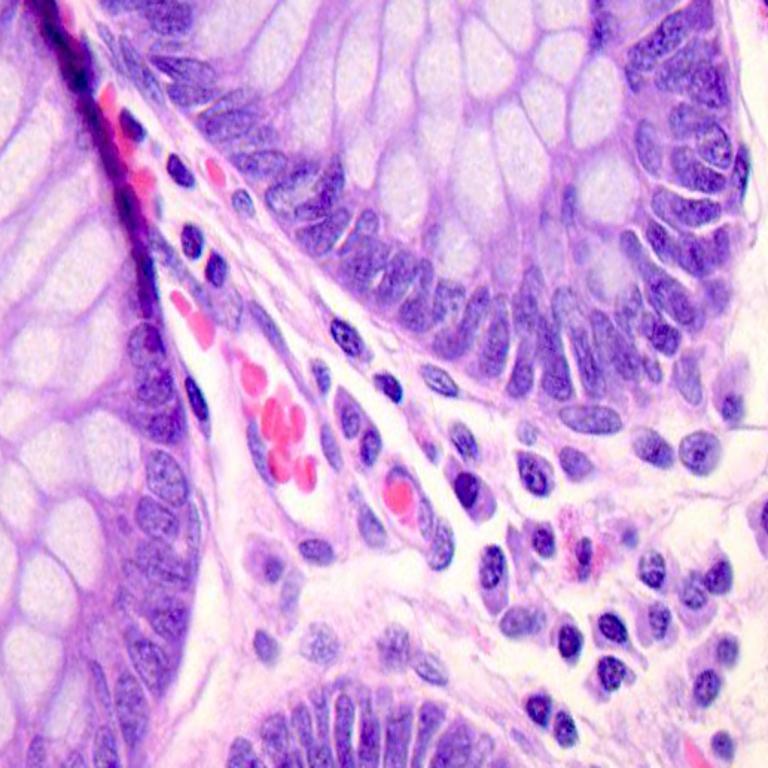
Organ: colon
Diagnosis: benign